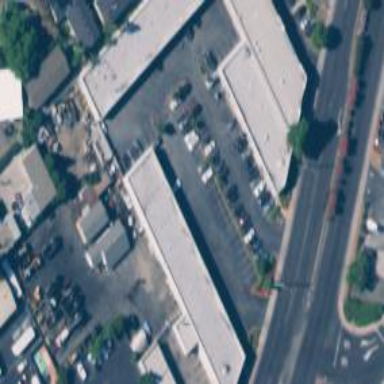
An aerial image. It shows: Commercial building.